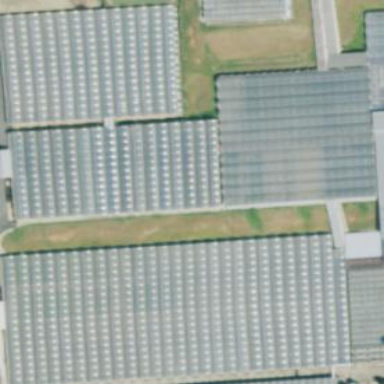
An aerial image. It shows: Greenhouse.